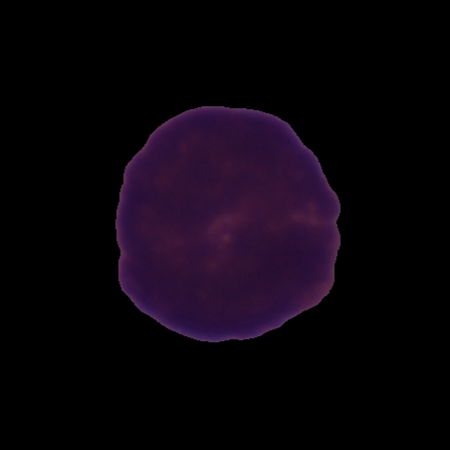
Label: cancer